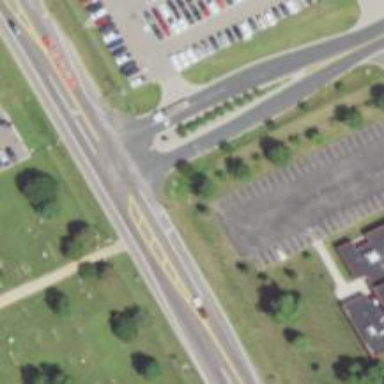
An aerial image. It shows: Primary highway with asphalt surface leading to roundabout.